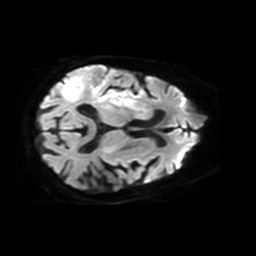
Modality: TRACE
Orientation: axial
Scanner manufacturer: philips
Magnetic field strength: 3 T
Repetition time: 3.08 s
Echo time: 0.076 s